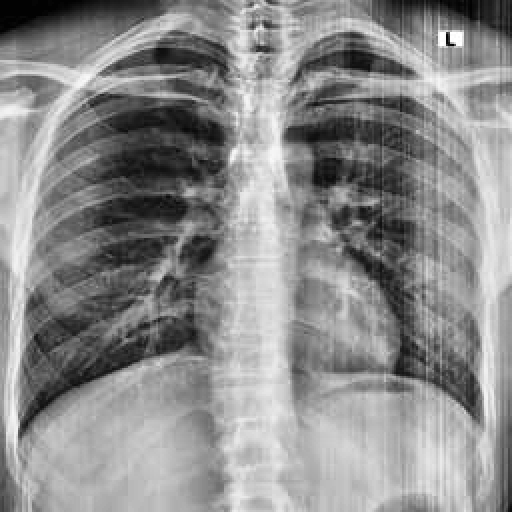
Finding: NORMAL